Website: macys
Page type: customer-info-address
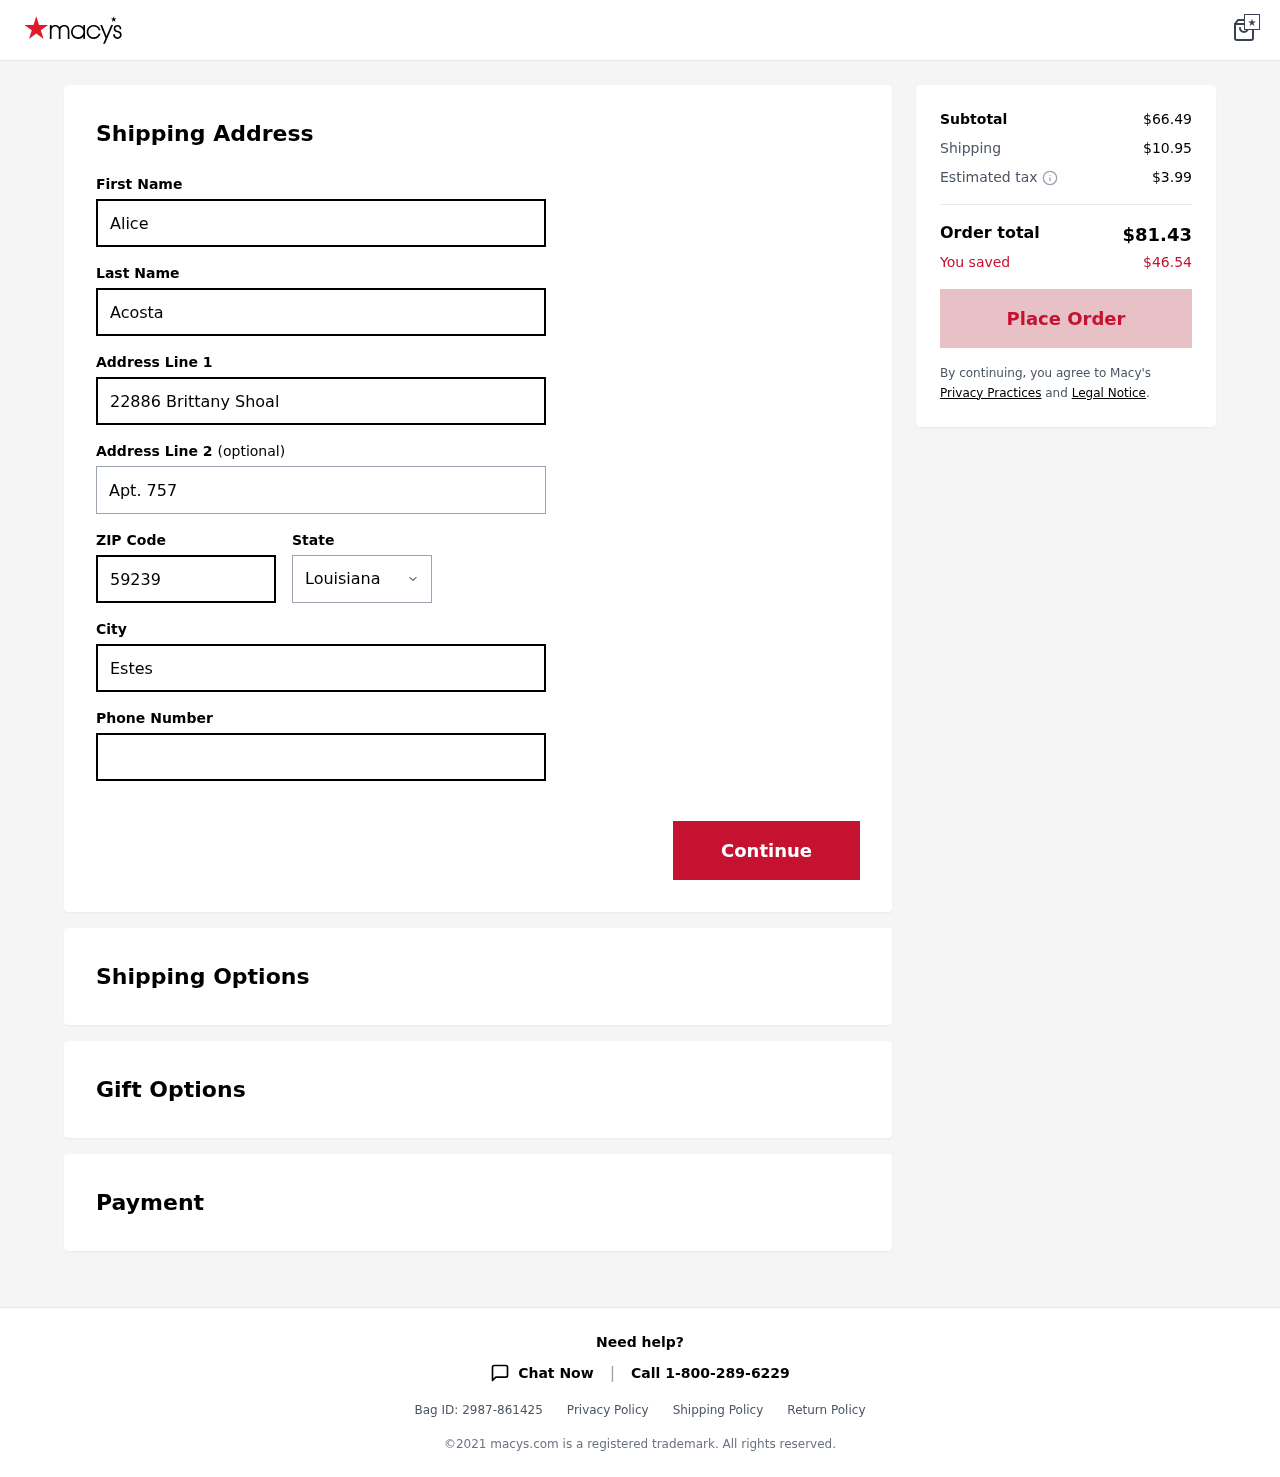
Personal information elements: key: PII_CITY
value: Estesmouth
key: PII_FIRSTNAME
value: Alice
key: PII_LASTNAME
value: Acosta
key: PII_PHONE
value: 8557119572
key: PII_POSTCODE
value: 59239
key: PII_STATE
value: Louisiana
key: PII_STREET
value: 22886 Brittany Shoal
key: PII_STREET2
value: Apt. 757
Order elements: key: ORDER_SUBTOTAL
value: $66.49
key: ORDER_SHIPPING_COST
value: $10.95
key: ORDER_TAX
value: $3.99
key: ORDER_TOTAL
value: $81.43
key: ORDER_SAVINGS
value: $46.54